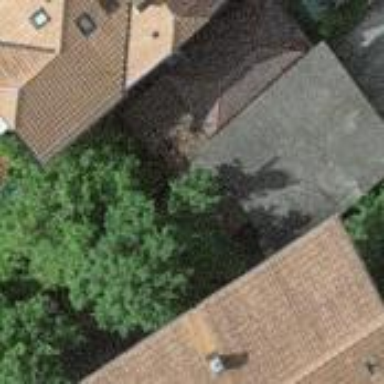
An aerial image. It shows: Group of garages.